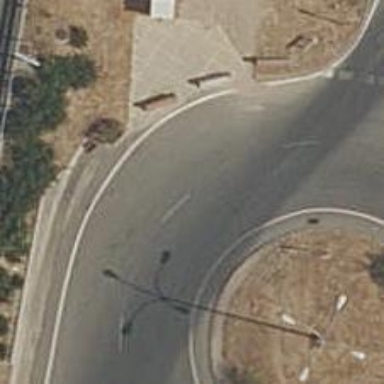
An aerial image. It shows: Tertiary road with asphalt surface leading to roundabout junction.